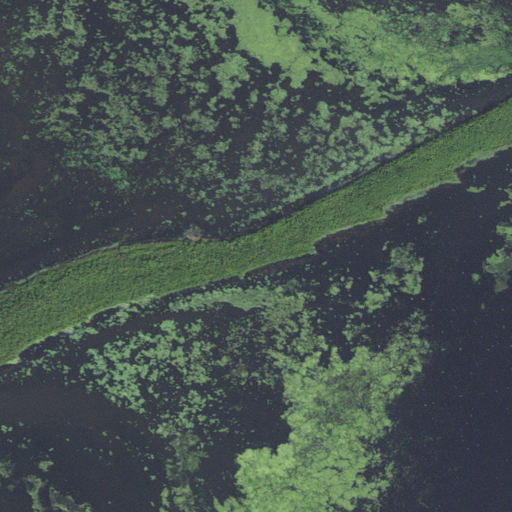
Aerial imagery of island in Wisconsin named Heelsplitter Island containing only open water